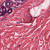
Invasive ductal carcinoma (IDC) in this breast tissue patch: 0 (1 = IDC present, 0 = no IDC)